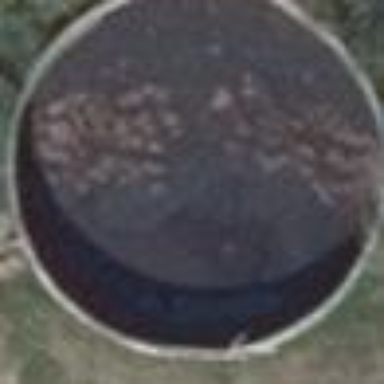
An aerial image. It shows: Storage tank with man-made structure.